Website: walmart
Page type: billing-address
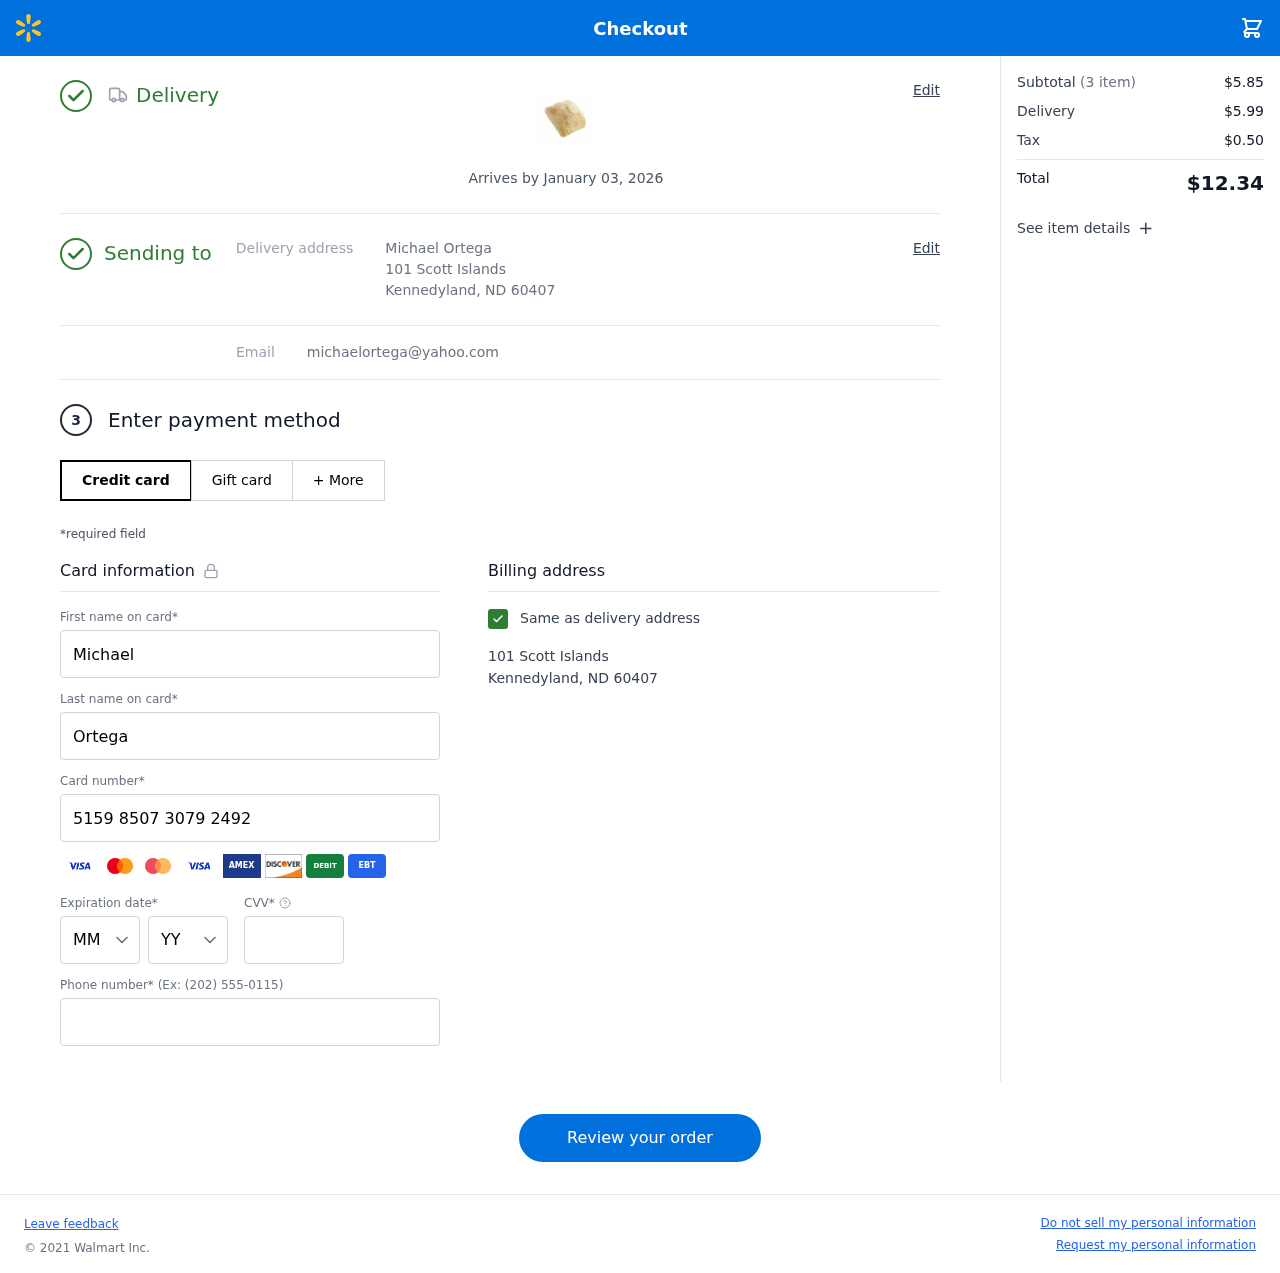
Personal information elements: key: PII_CARD_CVV
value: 810
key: PII_CARD_EXPIRY_MONTH
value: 08
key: PII_CARD_EXPIRY_YEAR
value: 28
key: PII_CARD_NUMBER
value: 5159 8507 3079 2492
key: PII_EMAIL
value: michaelortega@yahoo.com
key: PII_FIRSTNAME
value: Michael
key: PII_FULLNAME
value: Michael Ortega
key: PII_LASTNAME
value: Ortega
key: PII_PHONE
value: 8536918447
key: PII_STREET
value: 101 Scott Islands
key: PII_CITY_STATE_ZIP
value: Kennedyland, ND 60407
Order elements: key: ORDER_DELIVERY_DATE
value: Arrives by January 03, 2026
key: ORDER_NUM_ITEMS
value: (3 item)
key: ORDER_SUBTOTAL
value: $5.85
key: ORDER_SHIPPING_COST
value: $5.99
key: ORDER_TAX
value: $0.50
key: ORDER_TOTAL
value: $12.34